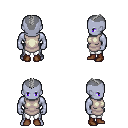
a pixel art fantasy rpg character, male body template, dark elf, purple skin, white tunic, white pants, gray short mohawk hairstyle, brown shoes, four views (front, back, left, right), 2x2 character sprite sheet, small pixel art, hard edges, no anti-aliasing